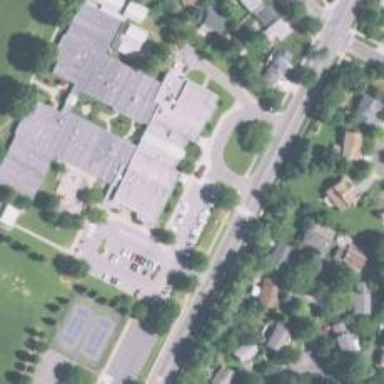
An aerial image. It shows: School.